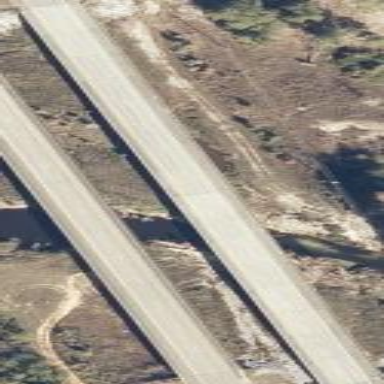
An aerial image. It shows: Man-made bridge.